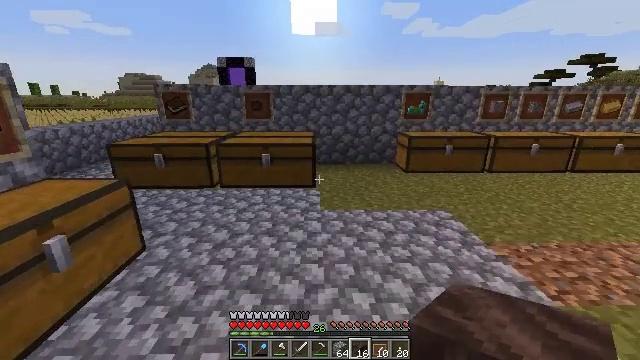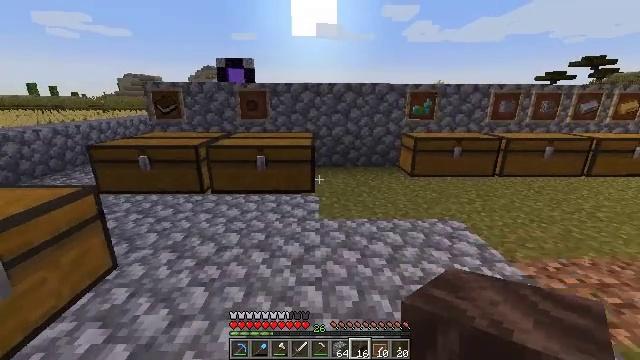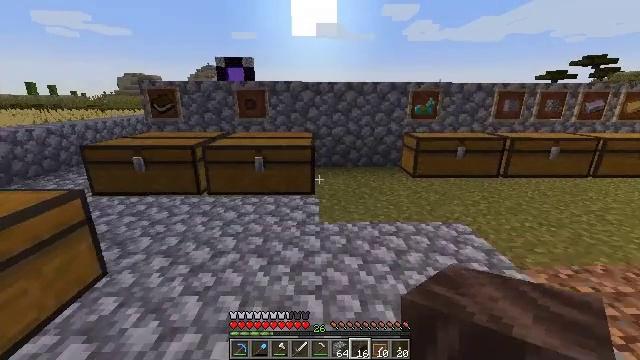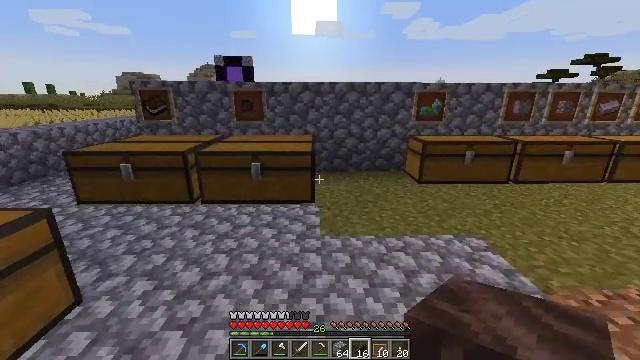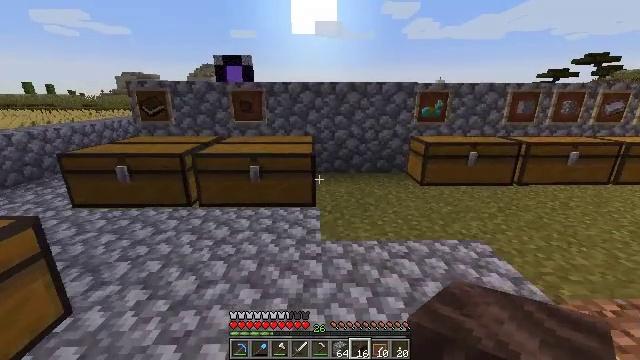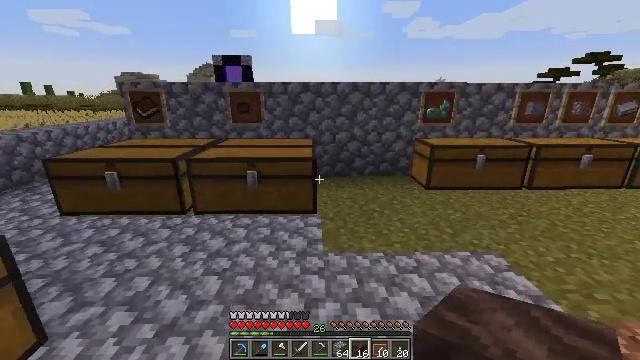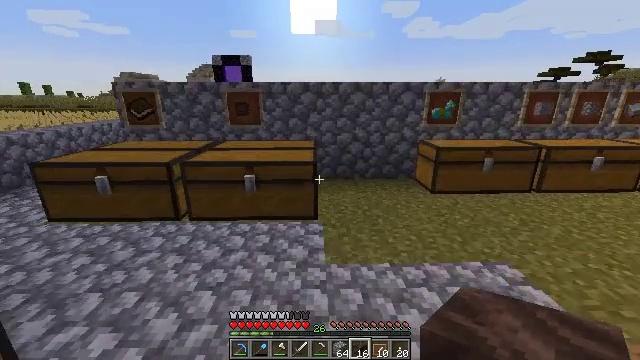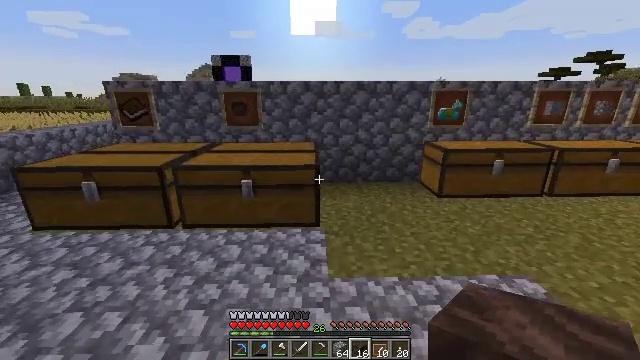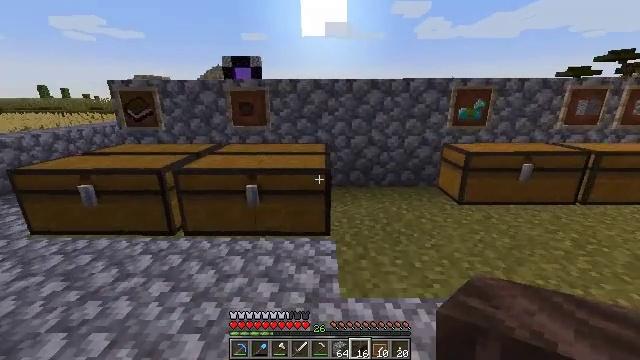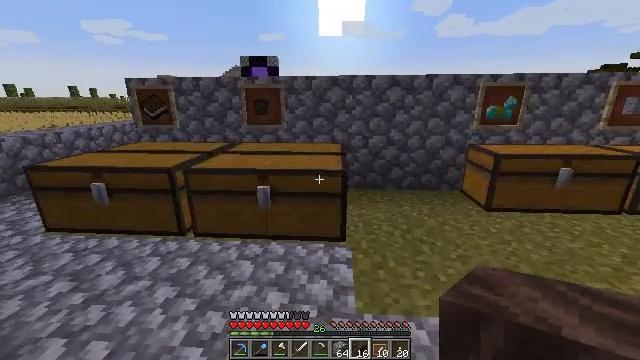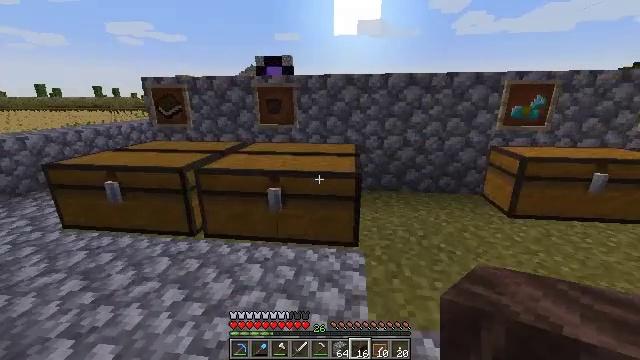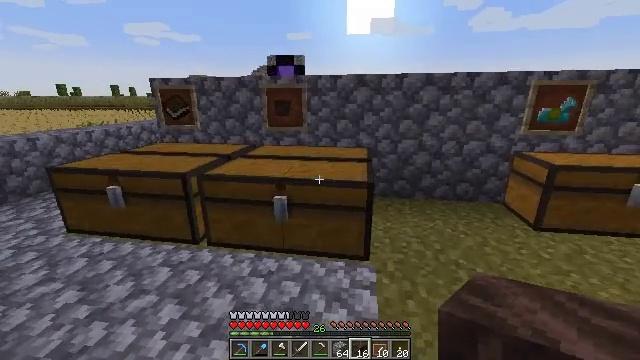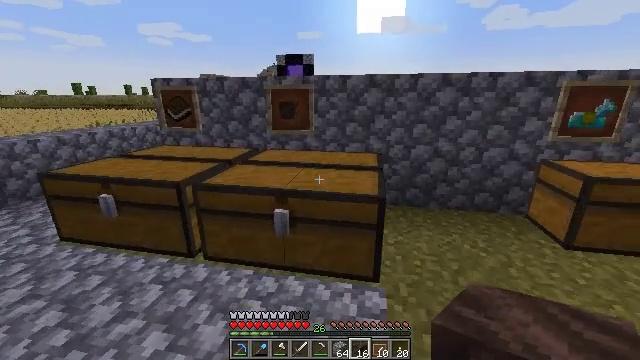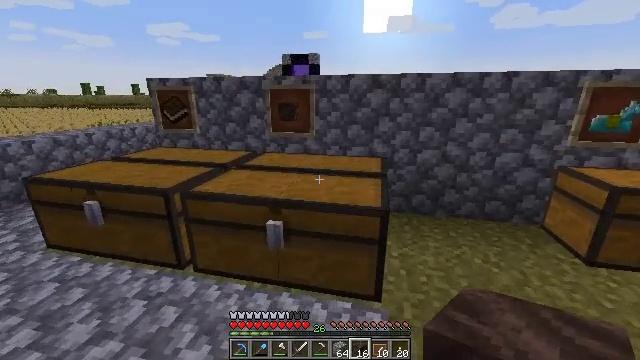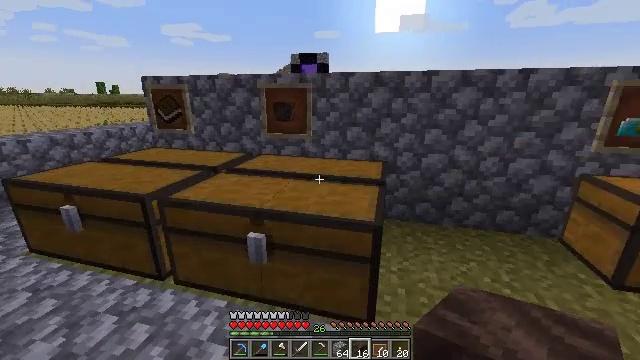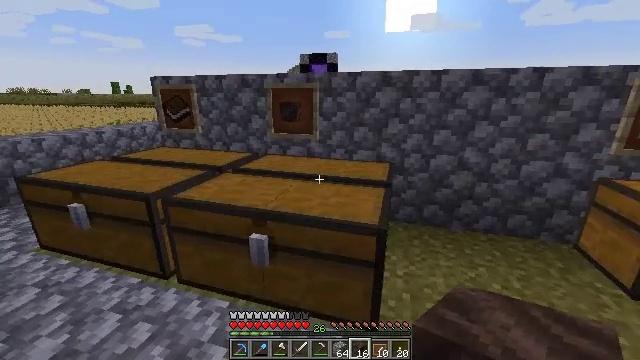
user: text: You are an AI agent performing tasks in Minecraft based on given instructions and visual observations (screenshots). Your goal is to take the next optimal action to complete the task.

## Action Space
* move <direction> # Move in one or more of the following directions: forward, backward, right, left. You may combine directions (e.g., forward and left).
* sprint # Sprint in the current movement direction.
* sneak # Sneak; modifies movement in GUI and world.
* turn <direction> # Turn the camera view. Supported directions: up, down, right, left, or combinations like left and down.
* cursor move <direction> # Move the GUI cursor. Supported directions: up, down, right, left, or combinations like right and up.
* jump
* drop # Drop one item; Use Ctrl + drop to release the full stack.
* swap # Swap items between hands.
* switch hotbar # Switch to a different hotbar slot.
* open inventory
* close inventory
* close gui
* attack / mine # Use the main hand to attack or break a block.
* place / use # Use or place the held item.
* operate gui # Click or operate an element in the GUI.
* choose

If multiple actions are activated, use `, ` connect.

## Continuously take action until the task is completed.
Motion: motion action
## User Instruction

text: Remove the acacia wall sign with a hit.
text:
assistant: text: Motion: move forward
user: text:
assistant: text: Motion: move forward
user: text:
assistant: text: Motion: move forward
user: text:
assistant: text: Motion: move forward
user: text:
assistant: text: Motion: move forward
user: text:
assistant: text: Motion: move forward
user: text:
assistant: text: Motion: move forward
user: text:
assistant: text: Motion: move forward, turn left
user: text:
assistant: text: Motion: move forward, turn left
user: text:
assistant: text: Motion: move forward, turn left
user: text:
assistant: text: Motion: move forward, turn left
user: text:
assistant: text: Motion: move forward, turn left
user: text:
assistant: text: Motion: move forward and move right, turn left
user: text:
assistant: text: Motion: move forward and move right, turn left
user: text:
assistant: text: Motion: move forward and move right, turn left
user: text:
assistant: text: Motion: move forward and move right, turn left
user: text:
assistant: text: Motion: move forward and move right, turn left
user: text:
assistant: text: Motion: move forward and move right, turn left
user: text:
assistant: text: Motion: move forward and move right, turn left and down
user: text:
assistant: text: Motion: move forward, turn left
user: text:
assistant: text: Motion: use / place
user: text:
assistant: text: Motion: use / place
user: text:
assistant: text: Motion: use / place
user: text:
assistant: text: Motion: no_op
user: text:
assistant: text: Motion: no_op
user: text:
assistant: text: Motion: no_op
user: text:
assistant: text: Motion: no_op
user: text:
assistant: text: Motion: no_op
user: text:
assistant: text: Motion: no_op
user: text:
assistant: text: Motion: no_op